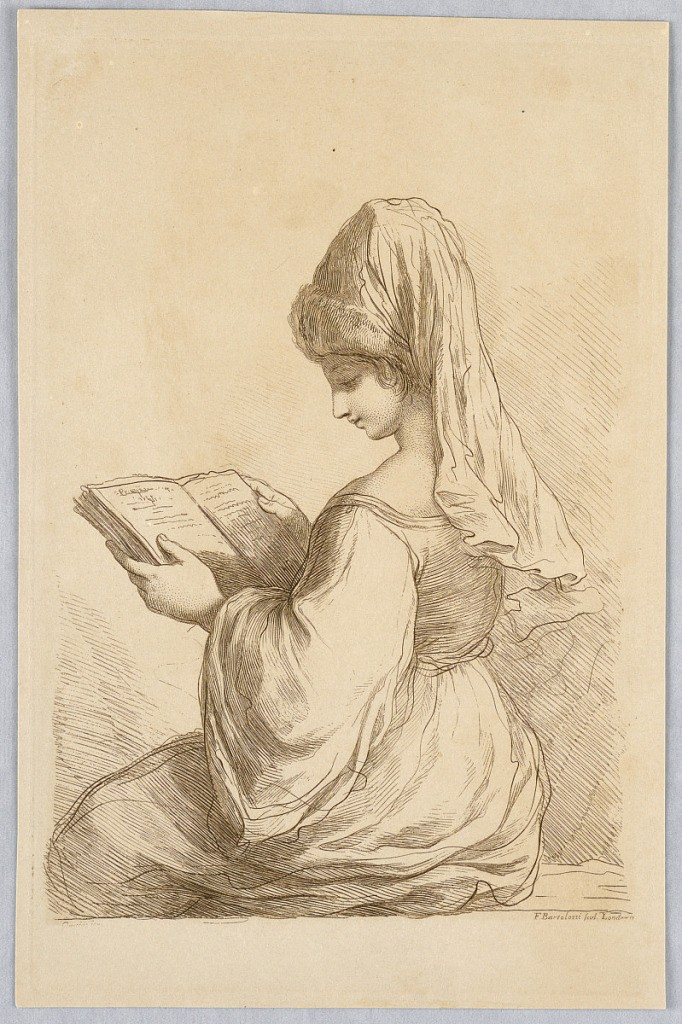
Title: A Turkish Woman Reading
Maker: Francesco Bartolozzi, Italian, active England, 1727–1815
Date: ca. 1760–1770
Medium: Engraving in brown ink on white paper
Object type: Print
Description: The woman sits facing the left, with a book in her hands. She wears a high conical hat, with a long scarf behind.